【题型】选择题　【知识点】立体几何　【难度】easy
一个正四棱锥形骨架的底边边长为 2，高为 $\sqrt{2}$，有一个球的表面与这个正四棱锥的每个边都相切，则该球的表面积为（ ）

A. $4\sqrt{3}\pi$ \quad\quad\quad\quad B. $4\pi$ \quad\quad\quad\quad C. $4\sqrt{2}\pi$ \quad\quad\quad\quad D. $3\pi$
【解答】
\noindent \textbf{【答案】} B
\vspace{1em}
\noindent \textbf{【解析】} 如图所示：

\noindent 因为正四棱锥底边边长为 2，高为 $\sqrt{2}$，
\noindent 所以 $OB = \sqrt{2}, SB = 2$，
\noindent $O$ 到 $SB$ 的距离为 $d = \frac{SO \times OB}{SB} = 1$，
\noindent 同理 $O$ 到 $SC, SD, SA$ 的距离为 1，
\noindent 所以 $O$ 为球的球心，所以球的半径为：1，
\noindent 所以球的表面积为 $4\pi$，故选 B。
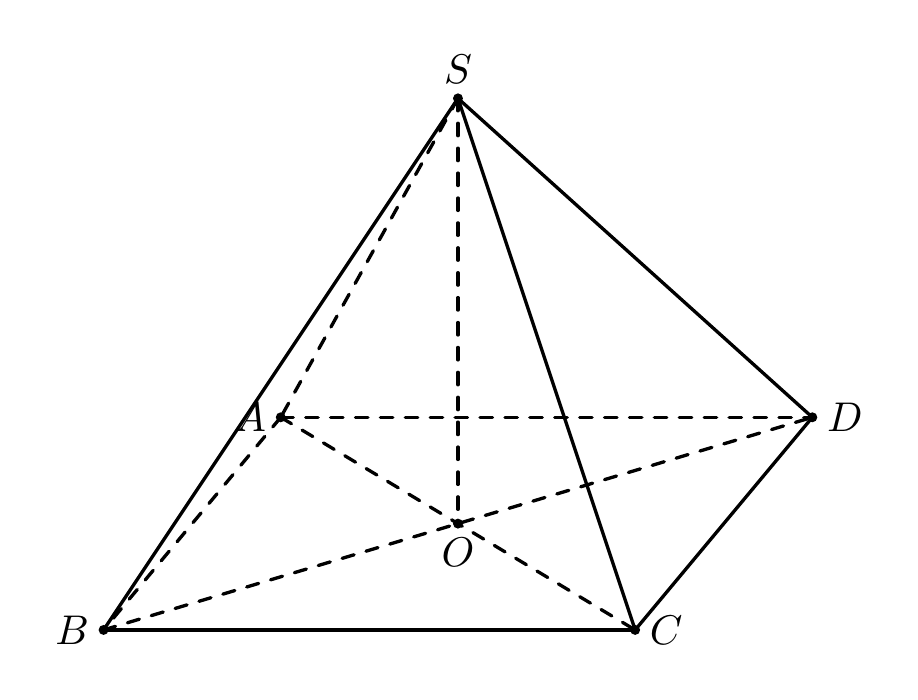